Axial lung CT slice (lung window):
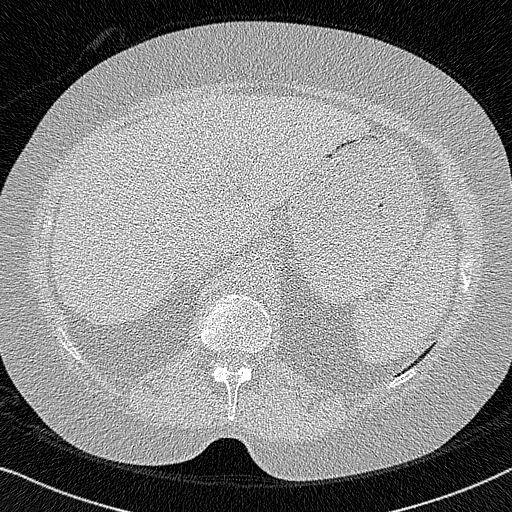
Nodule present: no